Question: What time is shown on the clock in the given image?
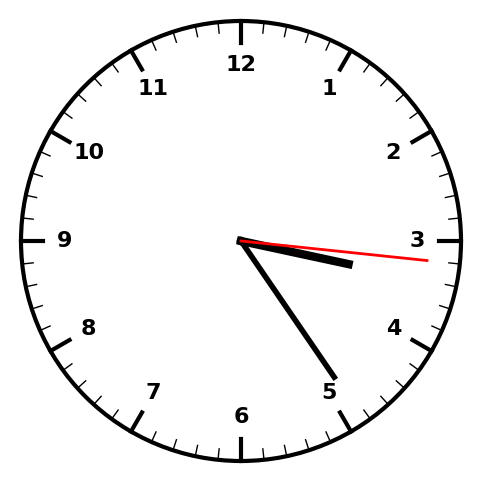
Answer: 03:24:16